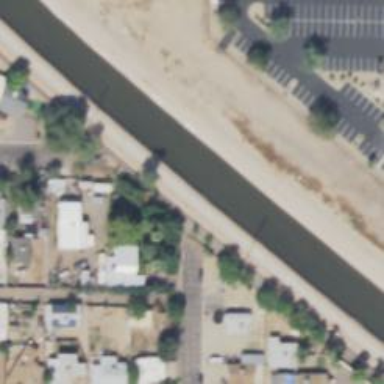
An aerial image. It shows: Canal.